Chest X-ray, AP view. Patient: 55 years old, sex M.
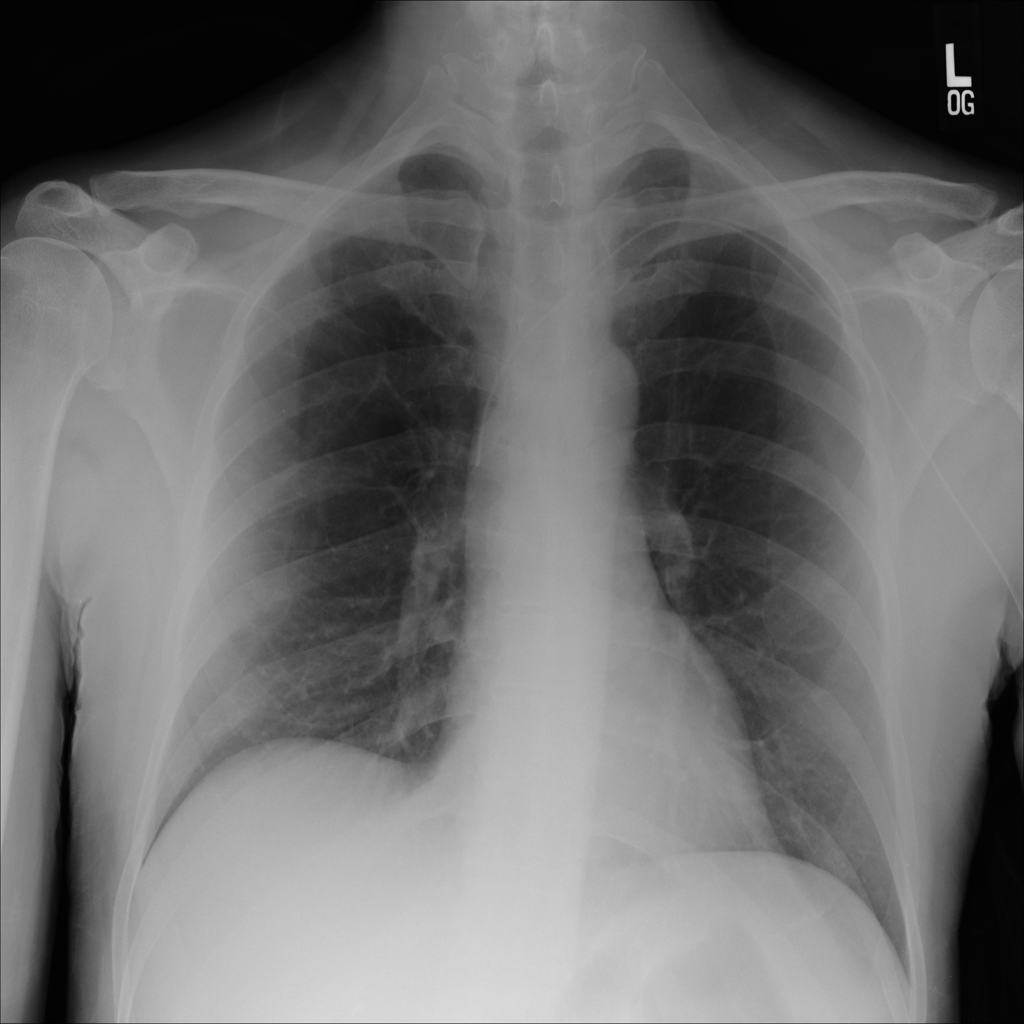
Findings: No Finding